Question: I have pretty simple application with text entry and button.
When user press on button , the application downloads file (in other thread) from URL and on success opens dialog message that all done. During downloading i activate spinner (like busy)

Since I don't know how long will take connect to download file I use separate thread for that purpose. But on "dialog show" my application fails and I get followed error:
'''
(enter_license.exe:210232): Gdk-WARNING **: gdkdrawable-win32.c:1873: GetDC failed: Invalid window handle.
(enter_license.exe:210232): Gdk-WARNING **: gdkgc-win32.c:968: GetCurrentObject failed: The handle is invalid.
(enter_license.exe:210232): Gdk-WARNING **: gdkgc-win32.c:970: RestoreDC failed: The handle is invalid.
(enter_license.exe:210232): Gdk-CRITICAL **: _gdk_win32_drawable_release_dc: assertion 'impl->hdc_count > 0' failed
(enter_license.exe:210232): Gdk-WARNING **: gdkwindow-win32.c:2216: SetWindowLongPtr failed: Invalid window handle.
'''
Sounds like something wrong when I try to call GTK object from separate thread.
Maybe somehow I need call handle (callback) to implement "show_dialog" in main thread?
Compile:
'''
gcc -IC:/MinGW/include -o enter_license enter_license.c 'pkg-config --libs --cflags gtk+-2.0 gthread-2.0''
'''
Flow: main -> call "do_something" -> create thread and call "argument_thread" ->
Here is a snippets of code:
'''
typedef struct _Data
{
GtkWidget *win;
} Data;
'''
'''
int main(int argc, char **argv)
{
GtkWidget *window;
gtk_init(&argc, &argv);
window = do_something(NULL, argv);
g_signal_connect(window, "destroy", G_CALLBACK(gtk_main_quit), NULL);
gtk_main();
return 0;
}
'''
'''
GtkWidget * do_something(GtkWidget *do_widget, char **argv){
....
GtkWidget *window;
if (!window){
window = gtk_dialog_new_with_buttons ("GtkSpinner",
GTK_WINDOW (do_widget),
0,
GTK_STOCK_CLOSE,
GTK_RESPONSE_NONE,
NULL);
gtk_window_set_resizable (GTK_WINDOW (window), FALSE);
g_signal_connect (window, "response", G_CALLBACK (gtk_widget_destroy), NULL);
g_signal_connect (window, "destroy", G_CALLBACK (gtk_widget_destroyed), &window);
....
if (!gtk_widget_get_visible (window)){
gtk_widget_show_all (window);
}
else{
gtk_widget_destroy (window);
}
// define thread
GThread* thread;
GError* err;
Data data;
data.win = window;
thread = g_thread_create((GThreadFunc)argument_thread,&data,FALSE, &err);
return window;
}
'''
'''
gboolean show_dialog( GtkWidget* mw)
{
GtkWidget *dialog;
printf("BOO:
");
// here all works fine
sleep(3000);
gtk_widget_show(spinner_sensitive);
gtk_spinner_start (GTK_SPINNER (spinner_sensitive));
sleep(3000);
gtk_spinner_stop (GTK_SPINNER (spinner_sensitive));
sleep(3000);
gtk_widget_hide(spinner_sensitive);
printf("BOO
");
// here dialog is shown for 1-10 milisec and get error.
dialog = gtk_message_dialog_new (GTK_WINDOW(mw),
GTK_DIALOG_DESTROY_WITH_PARENT,
GTK_MESSAGE_INFO,
GTK_BUTTONS_CLOSE,
"Downloaded successfully");
g_signal_connect_swapped (G_OBJECT (dialog), "response",
G_CALLBACK (gtk_widget_destroy),
G_OBJECT (dialog));
gtk_widget_show(dialog);
printf("BOO
");
}
'''
'''
void *argument_thread( gpointer ptr ) {
Data *data = (Data*)ptr;
gdk_threads_enter();
show_dialog (data->win);
gdk_threads_leave();
return( NULL );
}
'''
Please help me,
Any and all suggestions would be greatly appreciated
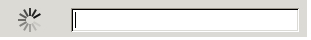
Answer: GTK is not thread-safe so anything that interacts with the GUI will have to run on the main thread.
Use the 'g_idle_add' function to notify your main thread when the download has finished.